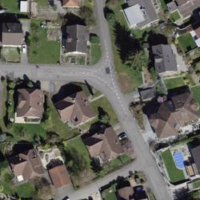
EUNIS habitat code: 54
Species observed at this site:
Allium ursinum